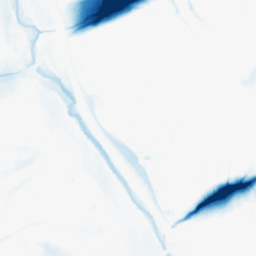
Category: morphological
Decomposition family: morphological_ellipse
Decomposition parameters: operation: closing
width: 50
height: 20
Upsampling method: cubic_catmull_rom
Upsampling parameters: scale: 2
Upsampling scale: 2